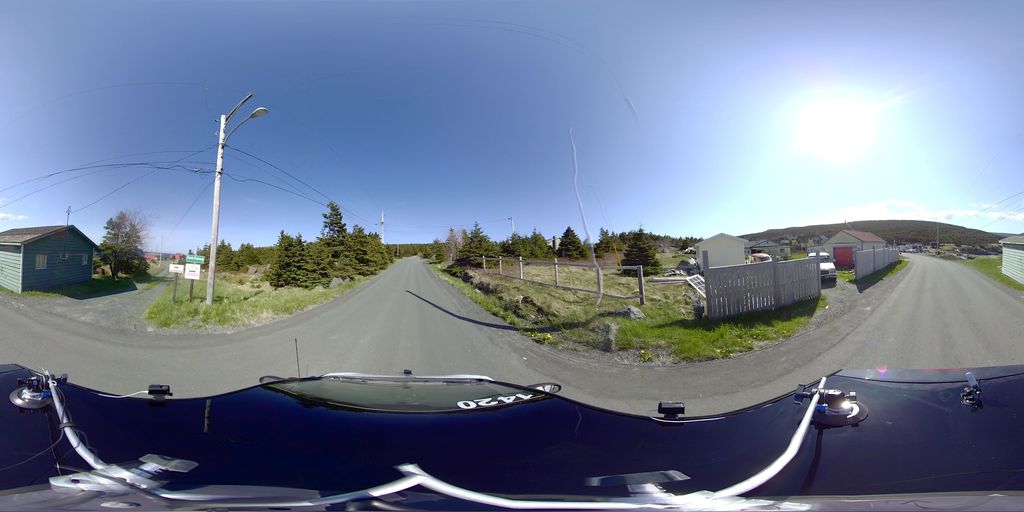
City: st_johns